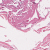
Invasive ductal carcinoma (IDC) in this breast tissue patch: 0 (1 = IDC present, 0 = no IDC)